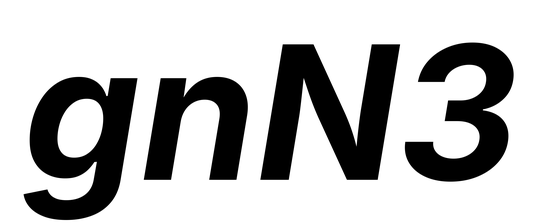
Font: Inter-Italic_Bold_Italic